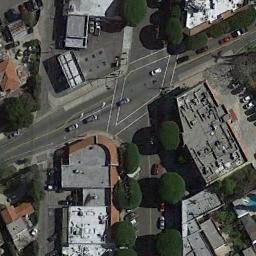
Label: intersection